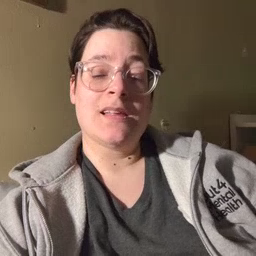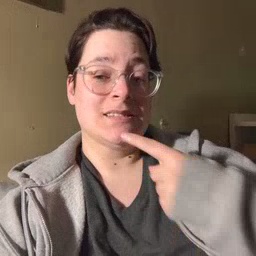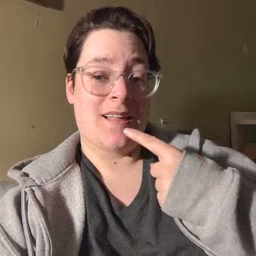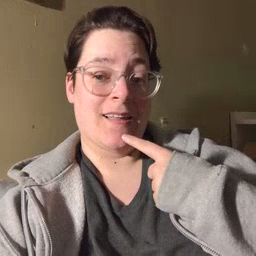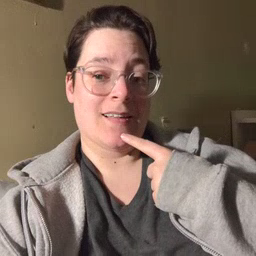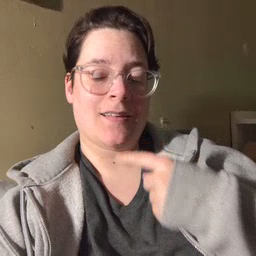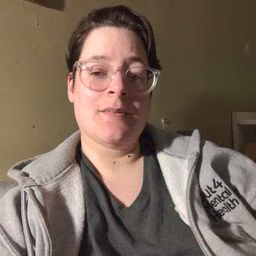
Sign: say